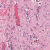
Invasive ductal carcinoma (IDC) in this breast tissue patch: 0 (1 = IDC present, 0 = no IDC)